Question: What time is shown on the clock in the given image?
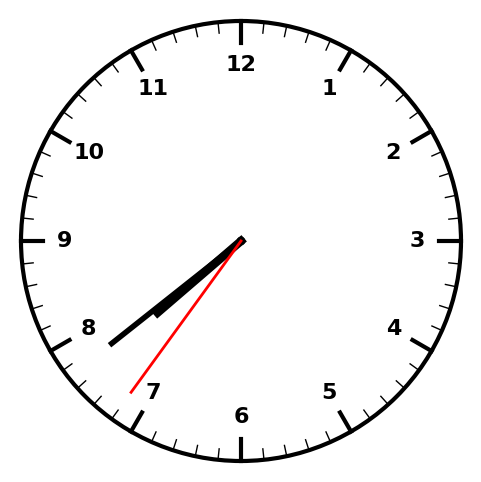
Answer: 07:38:36